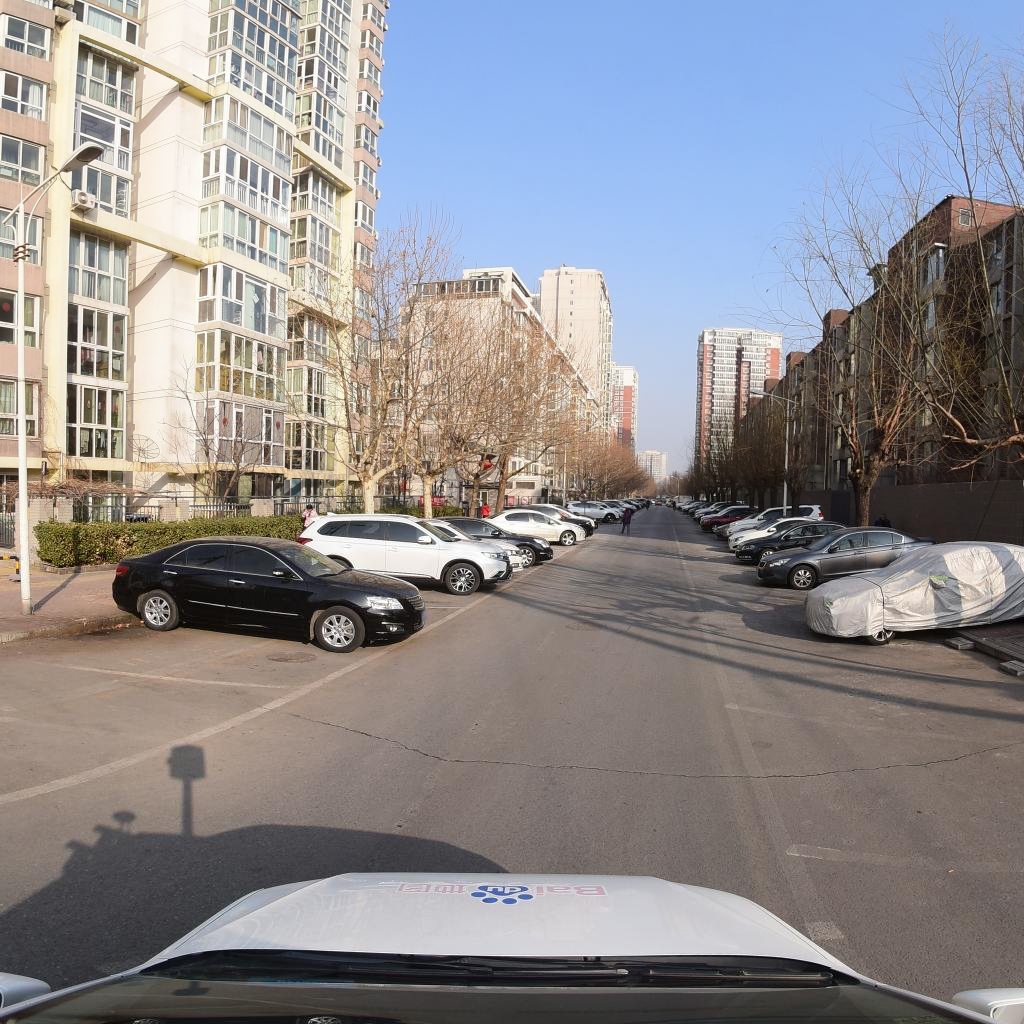
Region: Fengtai
Road damage annotations: manhole cover, transverse crack